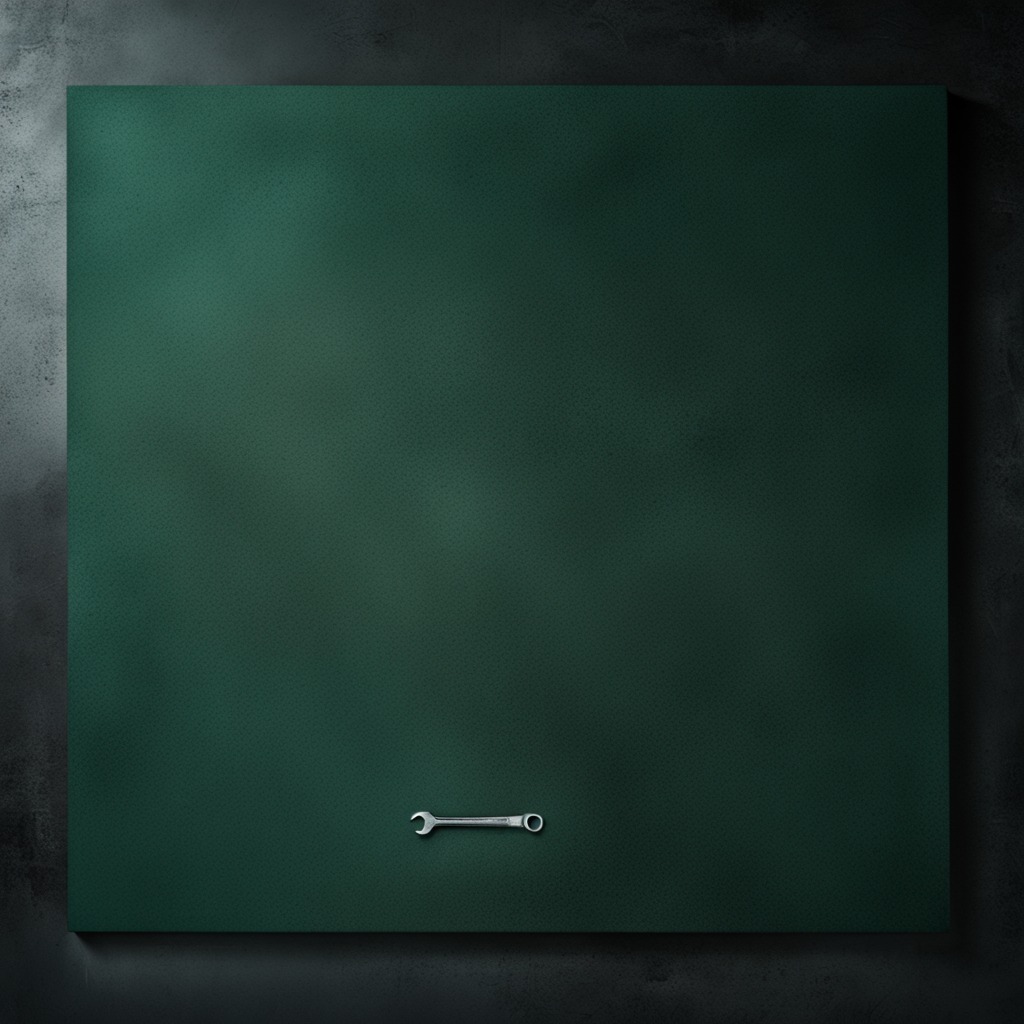
A wrench is lying on a clean granite tabletop covered with a green rubber mat inside a workshop at night dim ambient light soft shadows worn but beneath the mat